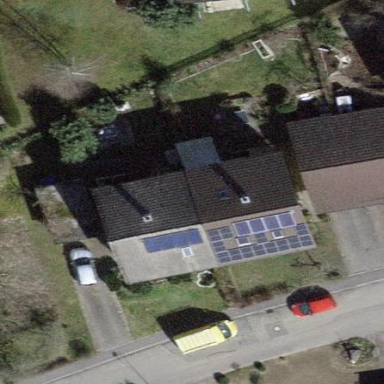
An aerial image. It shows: Gabled roof house.